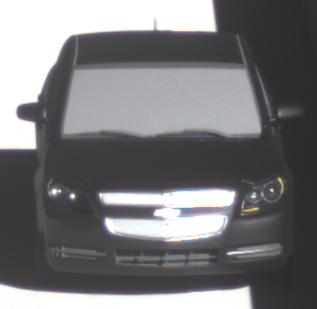
Make: Chevrolet
Model: Malibu 2.4
Detailed model: Malibu
Model produced from: 2012/07
Model produced until: 2014/08
Doors: 4
Color: black
Road condition: dry road
Daytime: morning or afternoon
Contrast: high contrast